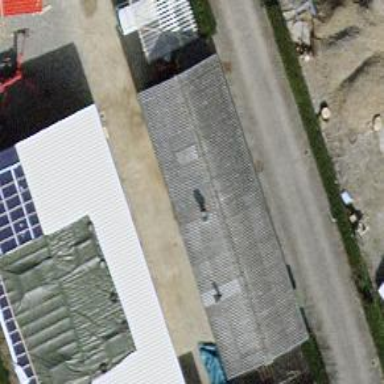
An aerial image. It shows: Hangar building.